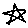
Label: star